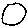
Label: moon